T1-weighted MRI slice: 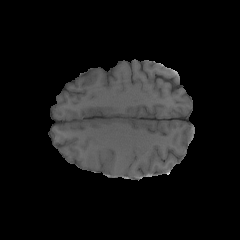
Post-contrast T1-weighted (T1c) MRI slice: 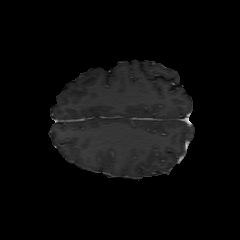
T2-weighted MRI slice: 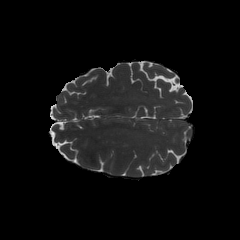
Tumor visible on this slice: no